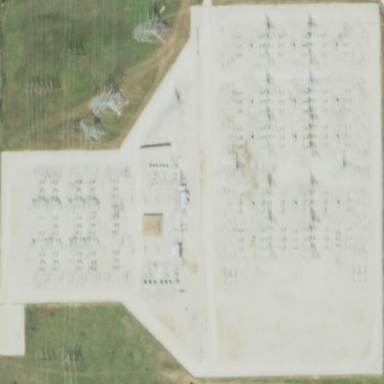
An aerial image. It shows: Transmission level substation.